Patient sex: M
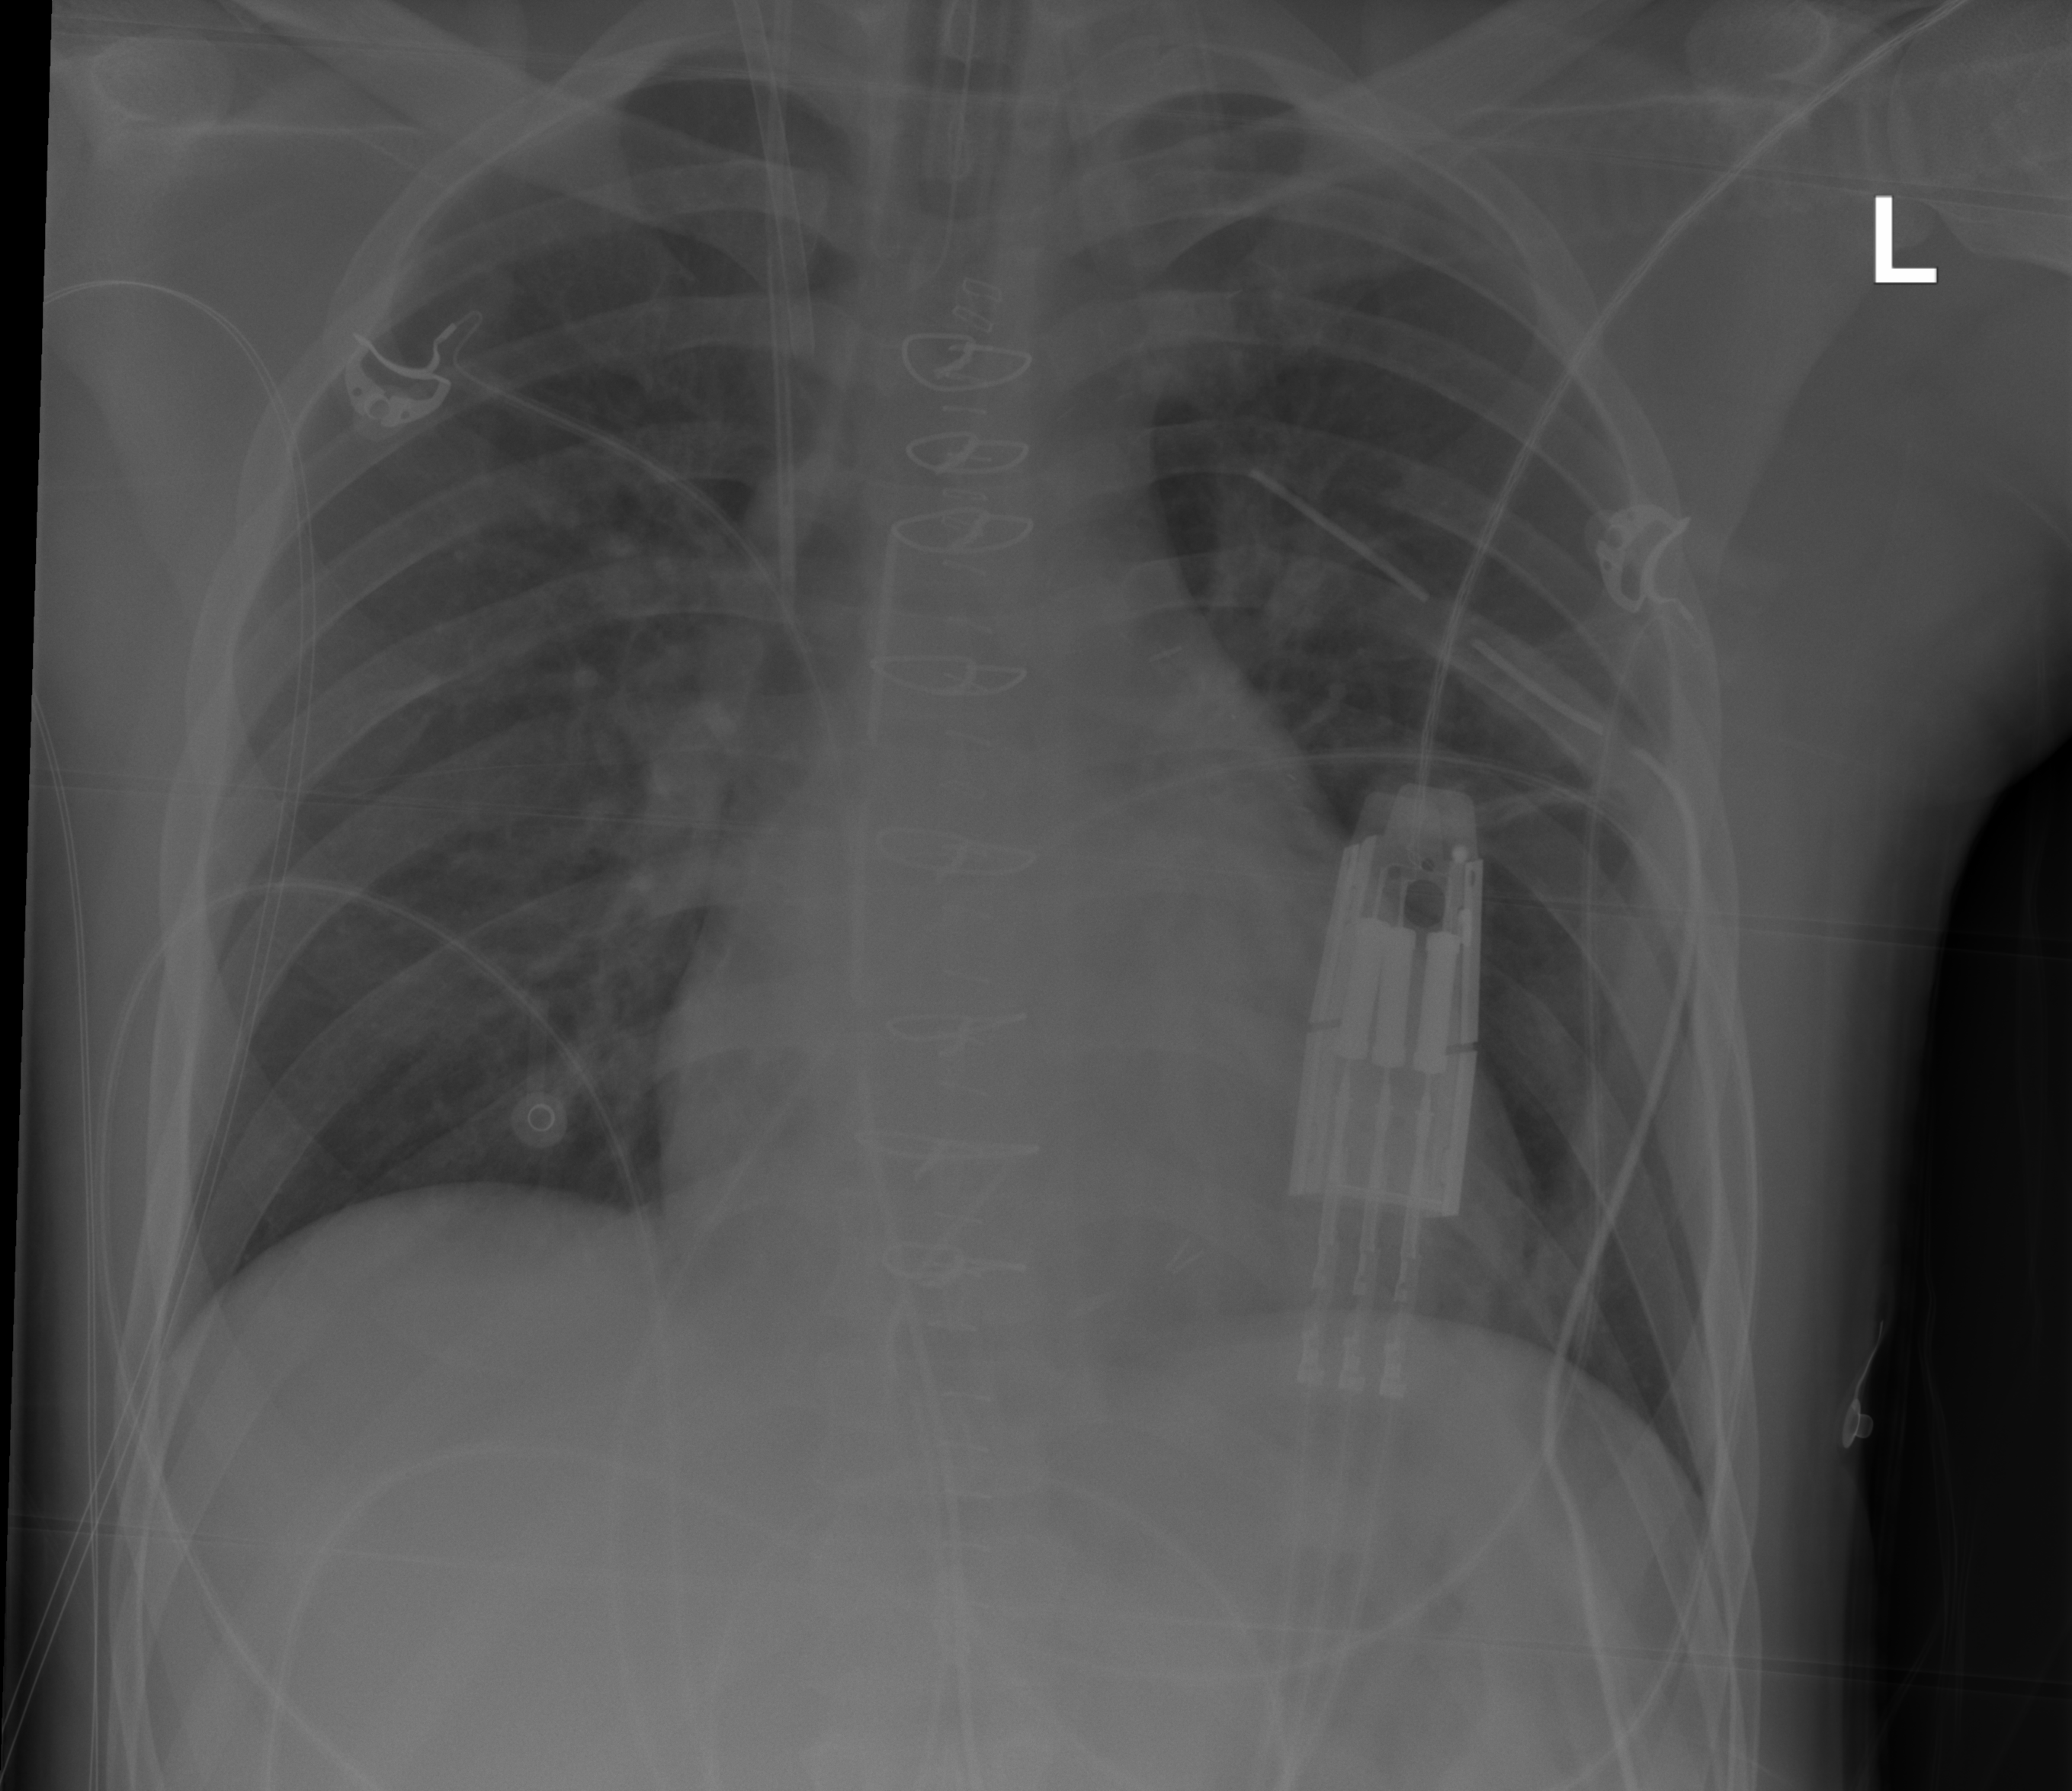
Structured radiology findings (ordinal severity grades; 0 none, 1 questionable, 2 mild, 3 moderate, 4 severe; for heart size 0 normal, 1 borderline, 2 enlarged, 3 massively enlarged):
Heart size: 1
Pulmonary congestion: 0
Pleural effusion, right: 0
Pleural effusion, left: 0
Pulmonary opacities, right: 0
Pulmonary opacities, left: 0
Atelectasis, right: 0
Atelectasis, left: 0